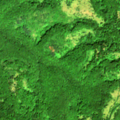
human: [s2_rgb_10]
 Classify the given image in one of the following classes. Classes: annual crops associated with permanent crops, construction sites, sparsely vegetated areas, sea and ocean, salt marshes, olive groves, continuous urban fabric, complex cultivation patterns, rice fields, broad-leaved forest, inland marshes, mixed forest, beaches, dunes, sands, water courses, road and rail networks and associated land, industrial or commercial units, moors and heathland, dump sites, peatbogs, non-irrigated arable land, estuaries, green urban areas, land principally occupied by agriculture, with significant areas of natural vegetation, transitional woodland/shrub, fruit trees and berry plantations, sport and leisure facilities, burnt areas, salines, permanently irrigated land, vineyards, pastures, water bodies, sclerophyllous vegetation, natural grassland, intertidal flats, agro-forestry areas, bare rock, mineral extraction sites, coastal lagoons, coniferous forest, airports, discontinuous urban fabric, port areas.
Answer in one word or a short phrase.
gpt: broad-leaved forest, mixed forest, natural grassland, transitional woodland/shrub